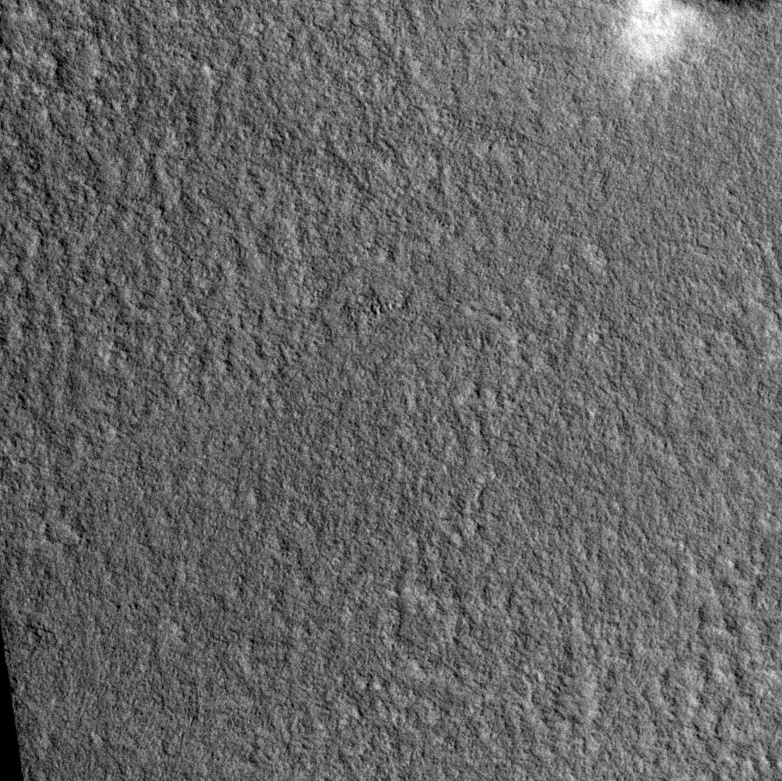
Label: dustdevil